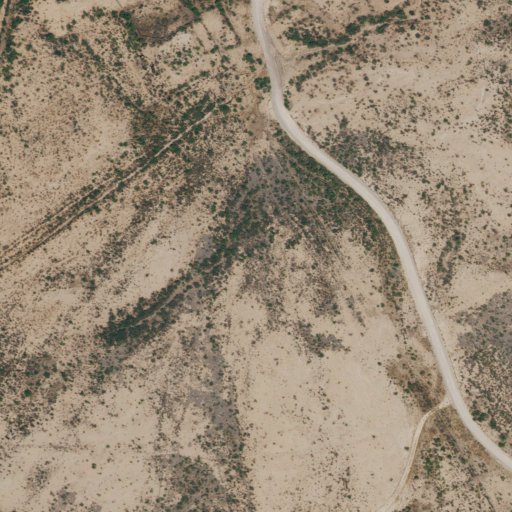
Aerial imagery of valley in Texas named Harwell Draw containing shrub and grassland